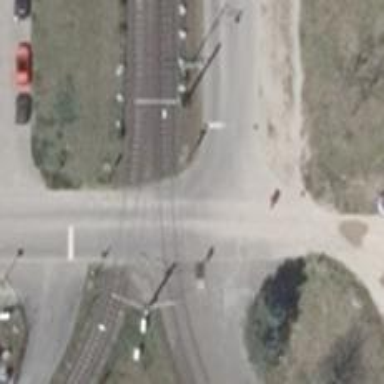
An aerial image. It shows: Railway signal.